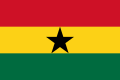
Flag of Ghana